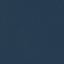
Label: SeaLake